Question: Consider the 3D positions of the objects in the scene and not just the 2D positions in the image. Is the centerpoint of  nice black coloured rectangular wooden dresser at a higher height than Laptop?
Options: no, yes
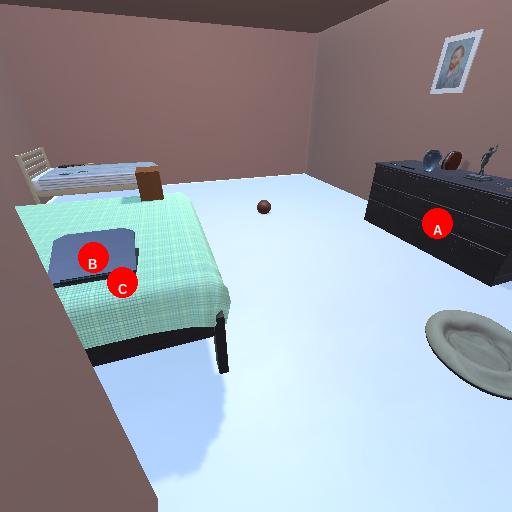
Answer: no